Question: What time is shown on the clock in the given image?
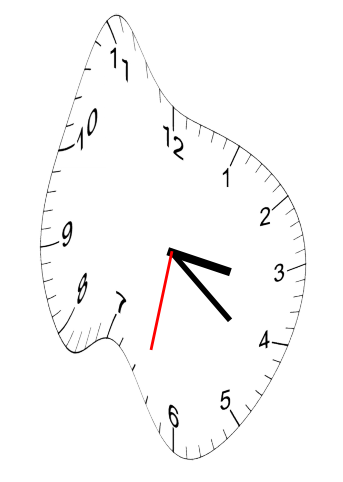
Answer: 03:21:32